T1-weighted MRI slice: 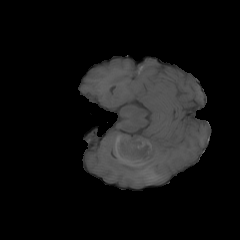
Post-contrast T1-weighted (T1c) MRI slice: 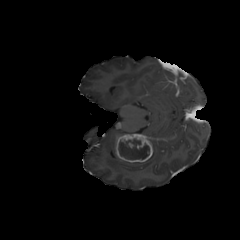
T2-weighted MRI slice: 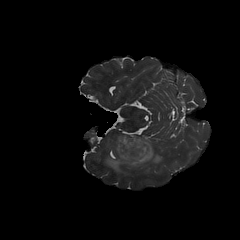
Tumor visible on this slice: yes